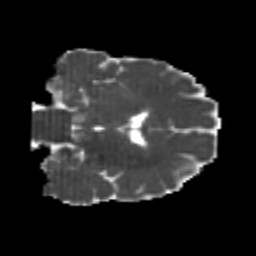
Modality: MD
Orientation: coronal
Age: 22
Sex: male
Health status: healthy
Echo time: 0.074 s